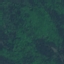
Land use / land cover: Forest